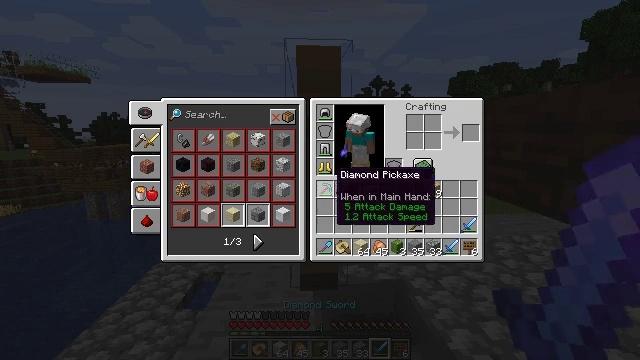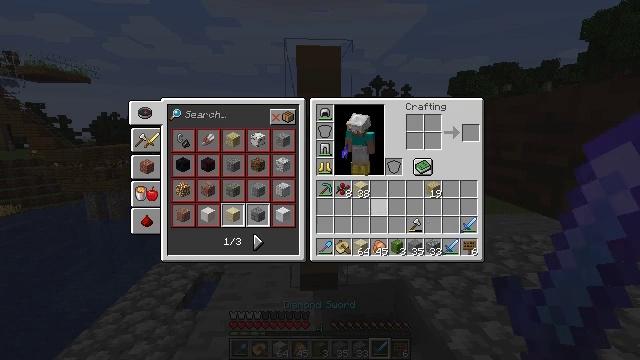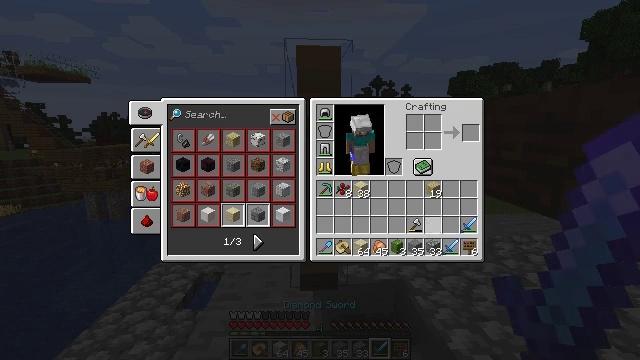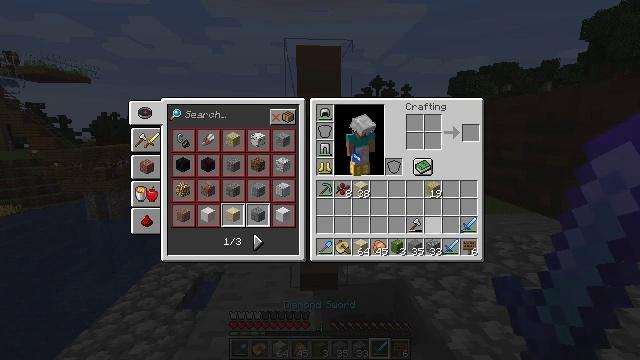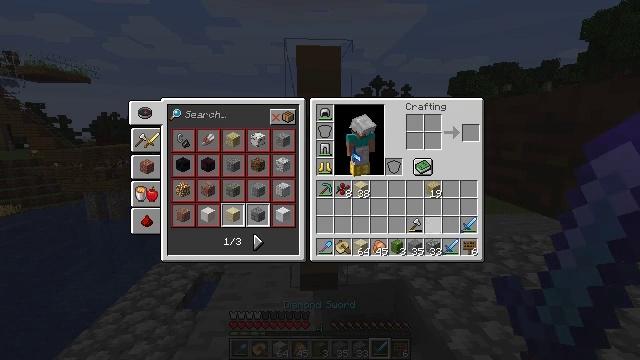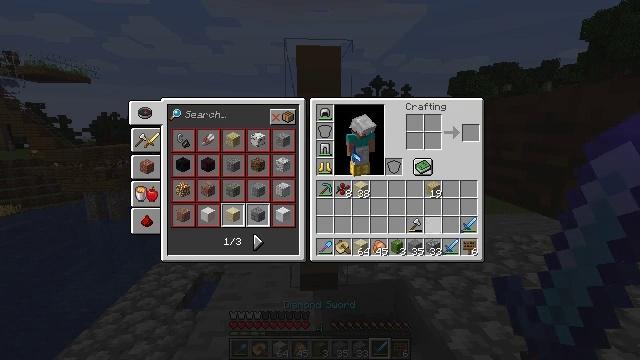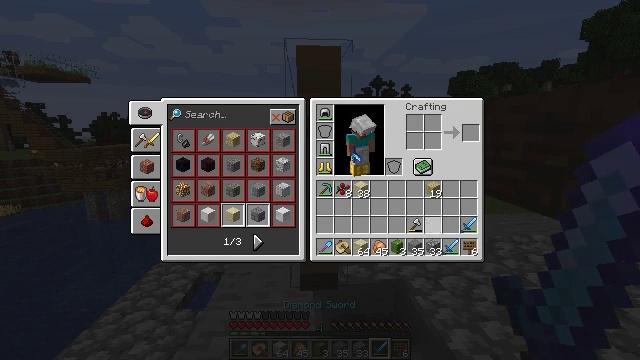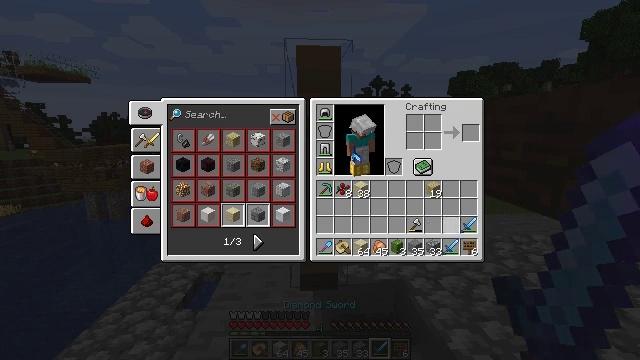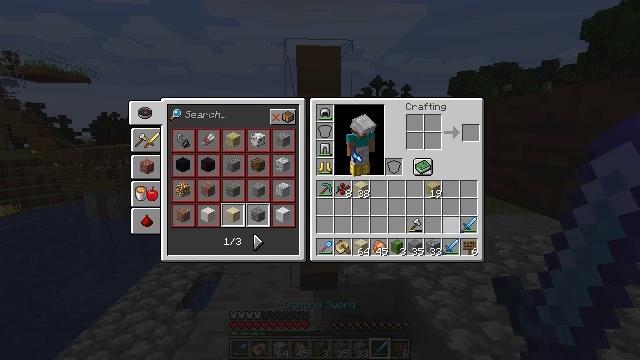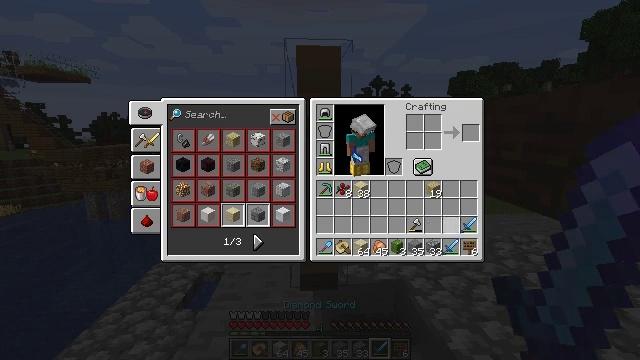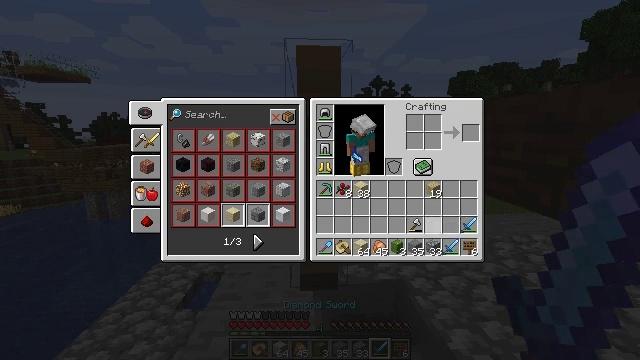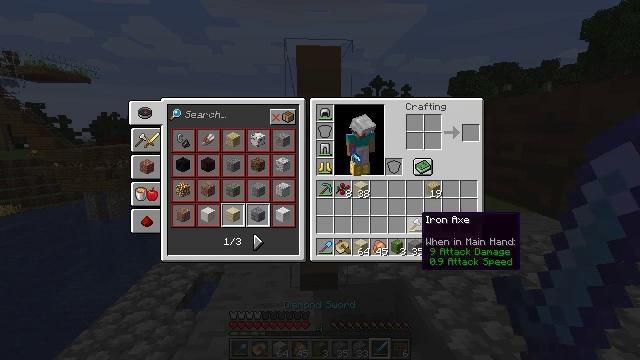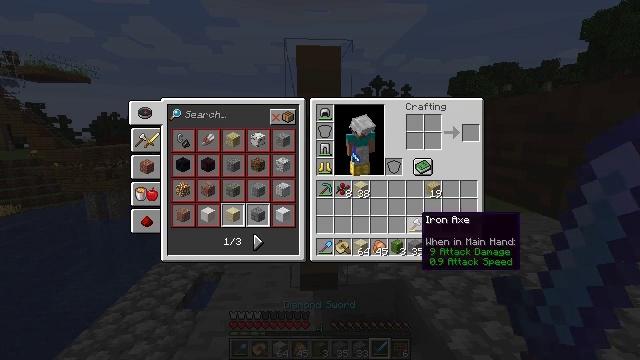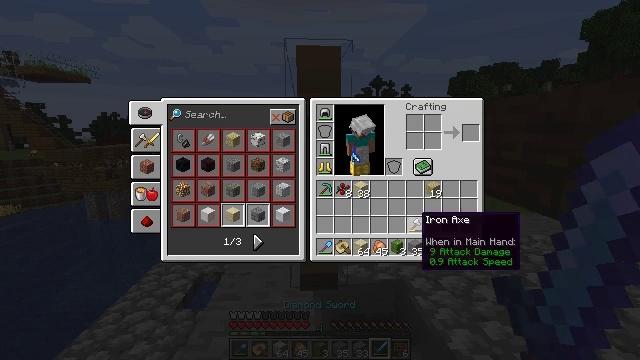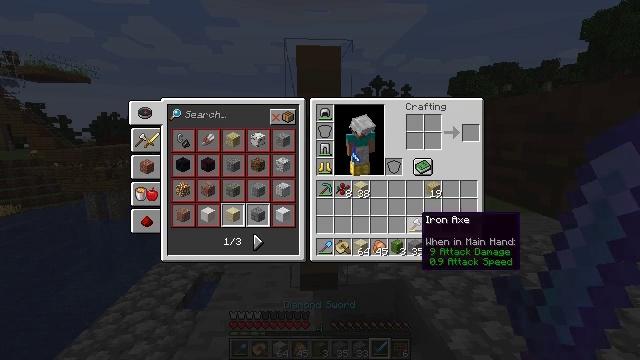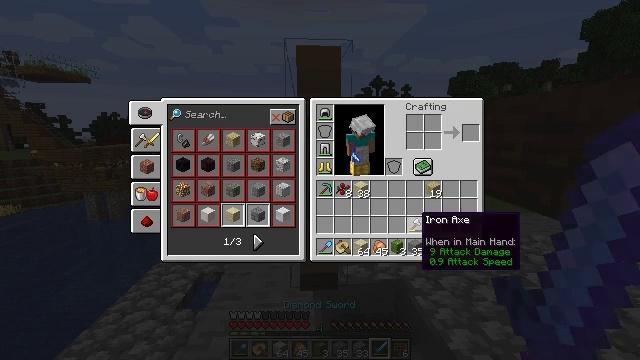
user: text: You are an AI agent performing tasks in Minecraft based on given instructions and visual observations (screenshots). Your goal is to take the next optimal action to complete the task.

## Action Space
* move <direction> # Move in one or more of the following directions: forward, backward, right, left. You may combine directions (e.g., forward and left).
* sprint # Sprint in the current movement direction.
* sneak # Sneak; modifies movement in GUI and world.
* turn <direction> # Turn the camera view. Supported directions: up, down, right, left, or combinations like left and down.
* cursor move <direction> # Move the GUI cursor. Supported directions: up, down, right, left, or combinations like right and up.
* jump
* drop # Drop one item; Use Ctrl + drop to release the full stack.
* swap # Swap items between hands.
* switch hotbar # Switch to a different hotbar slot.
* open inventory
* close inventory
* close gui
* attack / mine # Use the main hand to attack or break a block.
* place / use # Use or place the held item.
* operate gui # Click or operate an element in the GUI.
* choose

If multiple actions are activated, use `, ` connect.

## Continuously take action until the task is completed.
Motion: motion action
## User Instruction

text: Get the spruce wall sign into your inventory.
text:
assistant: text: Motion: cursor move right and down
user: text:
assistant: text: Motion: cursor move right and down
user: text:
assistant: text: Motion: no_op
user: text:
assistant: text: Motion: no_op
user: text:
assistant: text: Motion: no_op
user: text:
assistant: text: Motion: no_op
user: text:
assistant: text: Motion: cursor move right
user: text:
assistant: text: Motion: no_op
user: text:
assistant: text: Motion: no_op
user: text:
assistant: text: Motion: cursor move left
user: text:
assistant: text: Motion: cursor move left
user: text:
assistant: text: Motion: no_op
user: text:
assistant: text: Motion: no_op
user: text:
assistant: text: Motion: no_op
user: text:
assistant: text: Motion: no_op
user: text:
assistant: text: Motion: operate gui
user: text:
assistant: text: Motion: operate gui
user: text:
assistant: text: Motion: cursor move down, operate gui
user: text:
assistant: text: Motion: no_op
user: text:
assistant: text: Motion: no_op
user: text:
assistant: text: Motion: no_op
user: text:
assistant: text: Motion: operate gui
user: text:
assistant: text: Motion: operate gui
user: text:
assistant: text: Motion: operate gui
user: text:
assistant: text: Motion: cursor move up, operate gui
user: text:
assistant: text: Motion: no_op
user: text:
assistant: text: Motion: no_op
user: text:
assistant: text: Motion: no_op
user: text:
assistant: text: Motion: no_op
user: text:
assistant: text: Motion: no_op